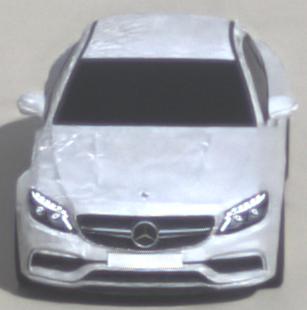
Make: Mercedes-Benz
Model: C 43 AMG
Detailed model: C-Class (205) AMG Limousine
Model produced from: 2016/10
Model produced until: 2018/04
Doors: 4
Color: white
Road condition: wet road
Daytime: morning or afternoon
Contrast: low contrast